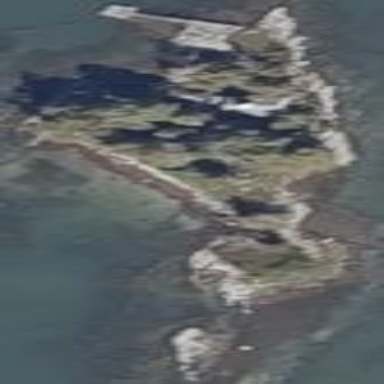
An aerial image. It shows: Islet located along the natural coastline.